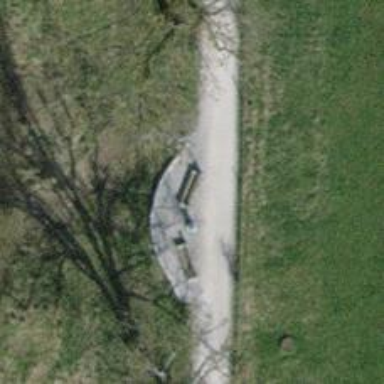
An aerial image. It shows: Brown bench in the vicinity.